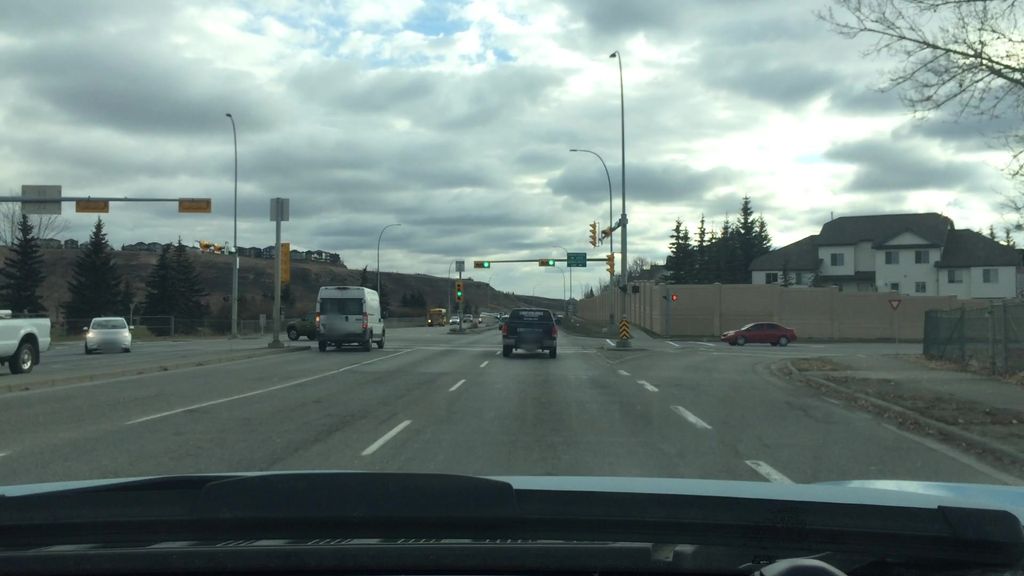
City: calgary